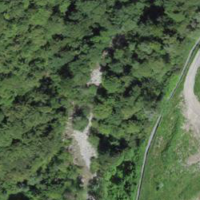
EUNIS habitat code: 44
Species observed at this site:
Argynnis paphia